Question: What is the problem with the emoji font size over 60px?

I want to increase the emoji size but it does not work and jumps after the 60px
> this is my code:
'''
class EmojiPage extends StatefulWidget {
const EmojiPage({Key? key}) : super(key: key);
@override
State<EmojiPage> createState() => _EmojiPageState();
}
class _EmojiPageState extends State<EmojiPage> {
int fontSize = 50;
@override
Widget build(BuildContext context) {
return Column(
crossAxisAlignment: CrossAxisAlignment.center,
mainAxisAlignment: MainAxisAlignment.center,
children: [
Text(
'fontSize: ${fontSize}',
style: TextStyle(fontSize: 21),
),
Container(
color: Colors.grey,
child: Text('', style: TextStyle(fontSize: fontSize.toDouble())),
),
const SizedBox(height: 50),
Row(
crossAxisAlignment: CrossAxisAlignment.center,
mainAxisAlignment: MainAxisAlignment.center,
children: [
ElevatedButton(
onPressed: () {
setState(() {
fontSize += 5;
});
},
child: Text(' + ')),
const SizedBox(width: 10),
ElevatedButton(
onPressed: () {
setState(() {
fontSize -= 5;
});
},
child: Text(' - ')),
],
)
],
);
}
}
'''
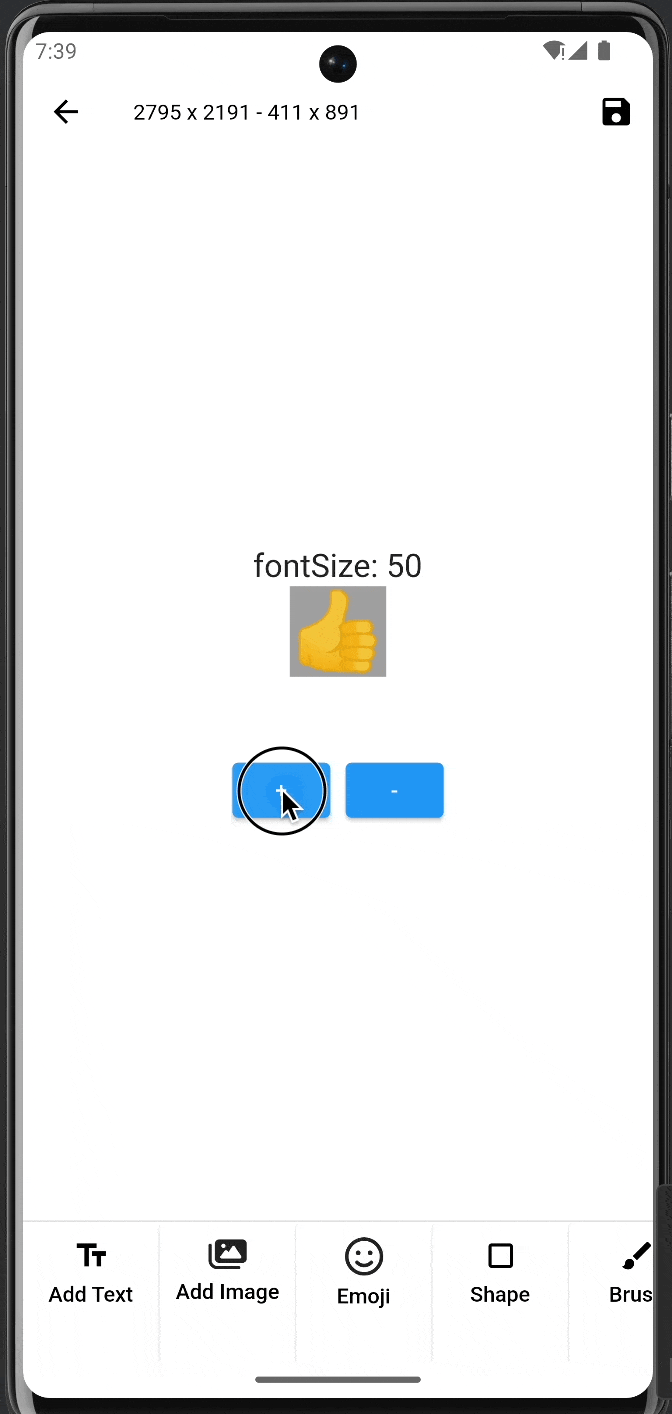
Answer: After weeks of effort and research, I found out that this problem is created in Flutter from version '>3.0.0' and up
I downgraded my Flutter version from '3.3.10' version to '3.0.0' and this problem is gone
Now.
<URL>